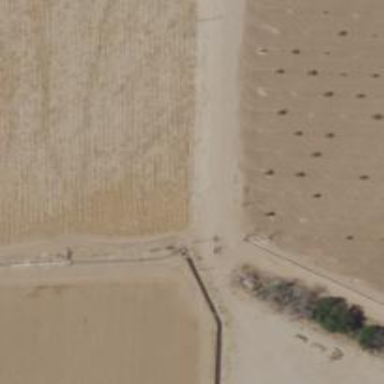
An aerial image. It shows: Irrigation culvert used for service.